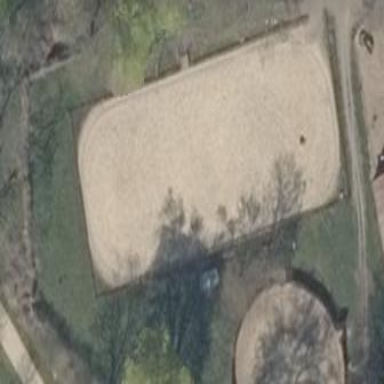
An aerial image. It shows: Equestrian pitch for leisure land sports.